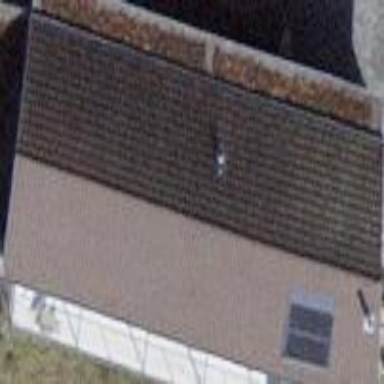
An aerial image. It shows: Building with tiled roof.